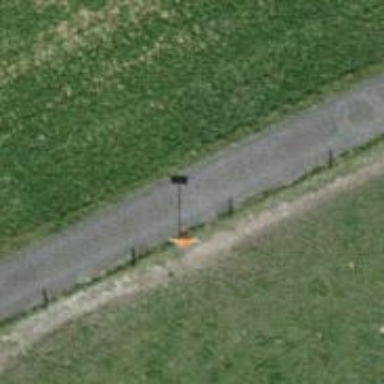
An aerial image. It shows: Pole supporting roof covering pipeline marker.